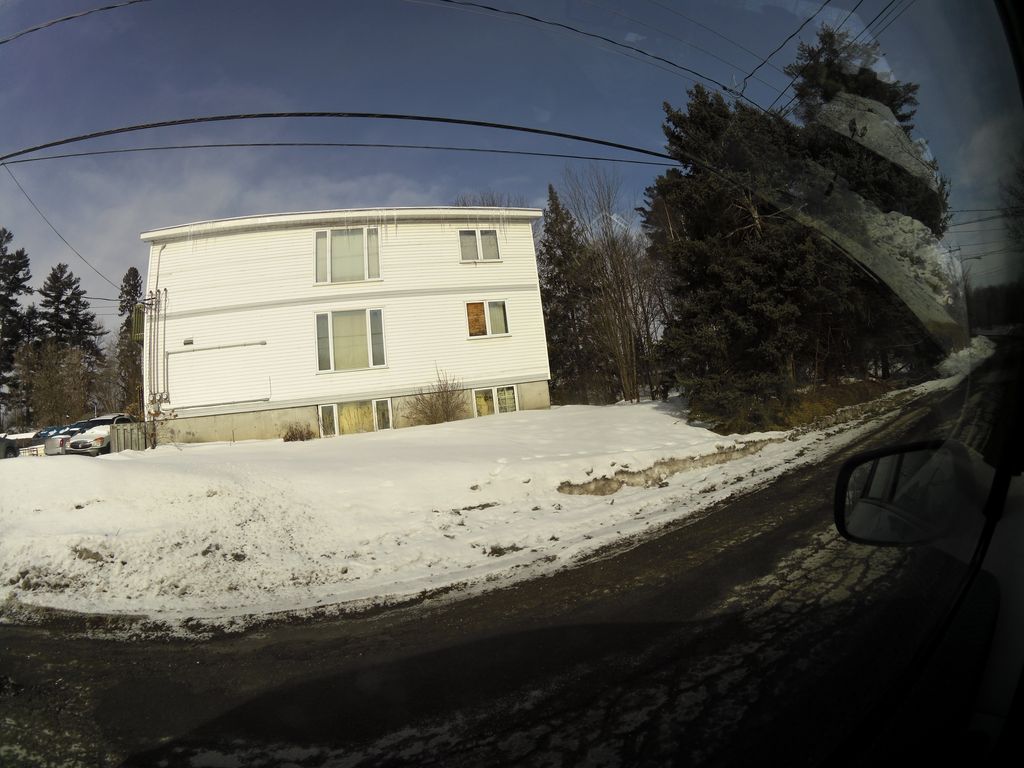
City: ottawa-gatineau